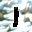
Label: 1